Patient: sex M, age 57
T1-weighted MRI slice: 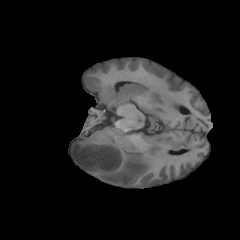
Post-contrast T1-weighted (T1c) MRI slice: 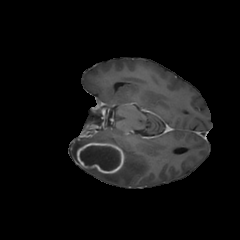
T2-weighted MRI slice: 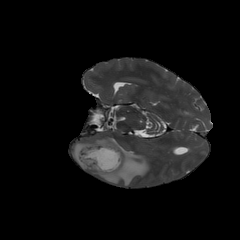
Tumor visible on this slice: yes
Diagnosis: Glioblastoma, IDH-wildtype
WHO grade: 4